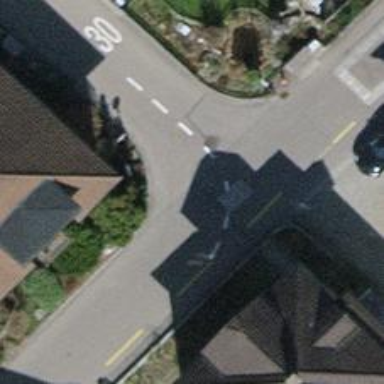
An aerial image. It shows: Asphalt road in residential area.